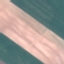
Land use / land cover: AnnualCrop